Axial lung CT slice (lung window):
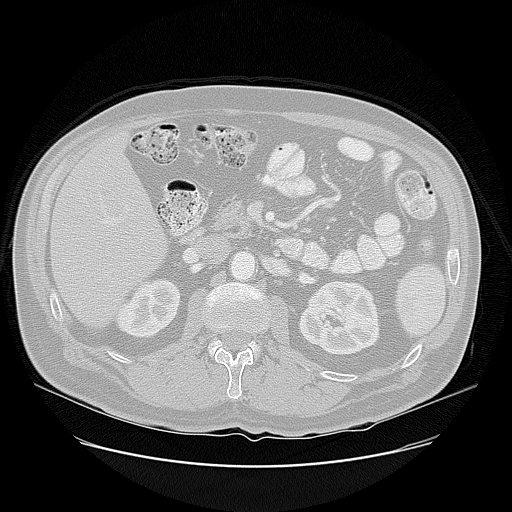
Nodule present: no